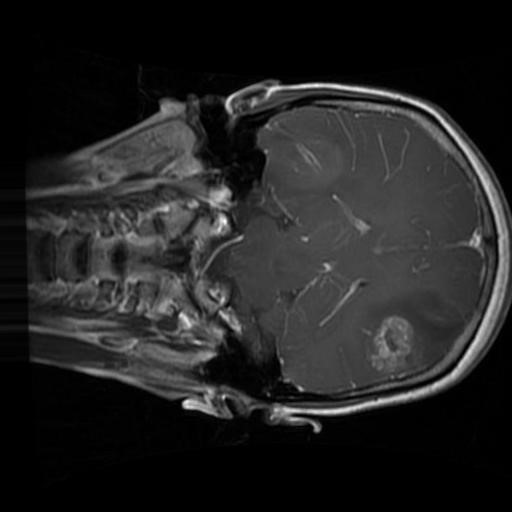
Label: brain_glioma